Question: This is design I need to implement

Basically, this is menu items separated with vertical bar.
I'm using PRISM and whole bar is basically 'ItemsControl' where I inject menu items
I wonder if it's possible to style (without writing code) ItemsControl in such a way that it will automatically insert bar after all items except last one?
It wouldn't be a big deal if I didn't want to skip last vertical bar.
Important! I can't just insert separator manually because menu items inserted from different modules (PRISM) and I never know which one is the last one, so I need to solve this problem on container level.
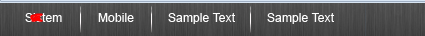
Answer: This can be done with a Clip and RectangleGeometry. By inserting the pipe at the left of your data template, Set a Rectangle Clip to Trim off the first pipe. A little hacky and you may have to fudge the Clip start to get it to look right, but here's a working sample:
'''
<ItemsControl xmlns:sys="clr-namespace:System;assembly=mscorlib">
<sys:String>No</sys:String>
<sys:String>Pipe</sys:String>
<sys:String>On</sys:String>
<sys:String>First</sys:String>
<sys:String>Item</sys:String>
<ItemsControl.Clip>
<RectangleGeometry Rect="5,0,1000,10000" />
</ItemsControl.Clip>
<ItemsControl.ItemsPanel>
<ItemsPanelTemplate>
<StackPanel Orientation="Horizontal"></StackPanel>
</ItemsPanelTemplate>
</ItemsControl.ItemsPanel>
<ItemsControl.ItemTemplate>
<DataTemplate>
<StackPanel Orientation="Horizontal">
<TextBlock Text="|" />
<TextBlock Text="{Binding}" />
</StackPanel>
</DataTemplate>
</ItemsControl.ItemTemplate>
</ItemsControl>
'''